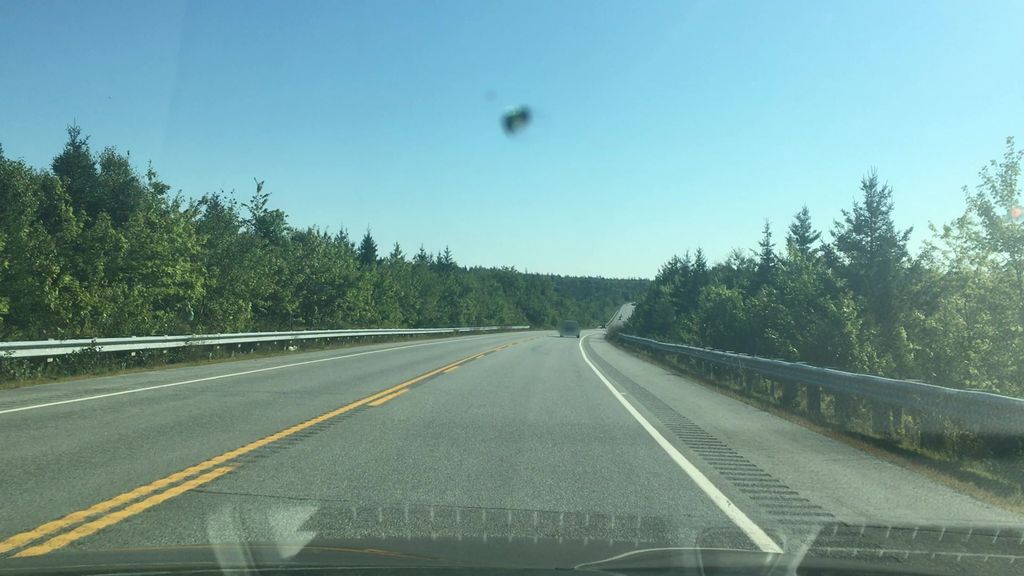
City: halifax